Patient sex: M
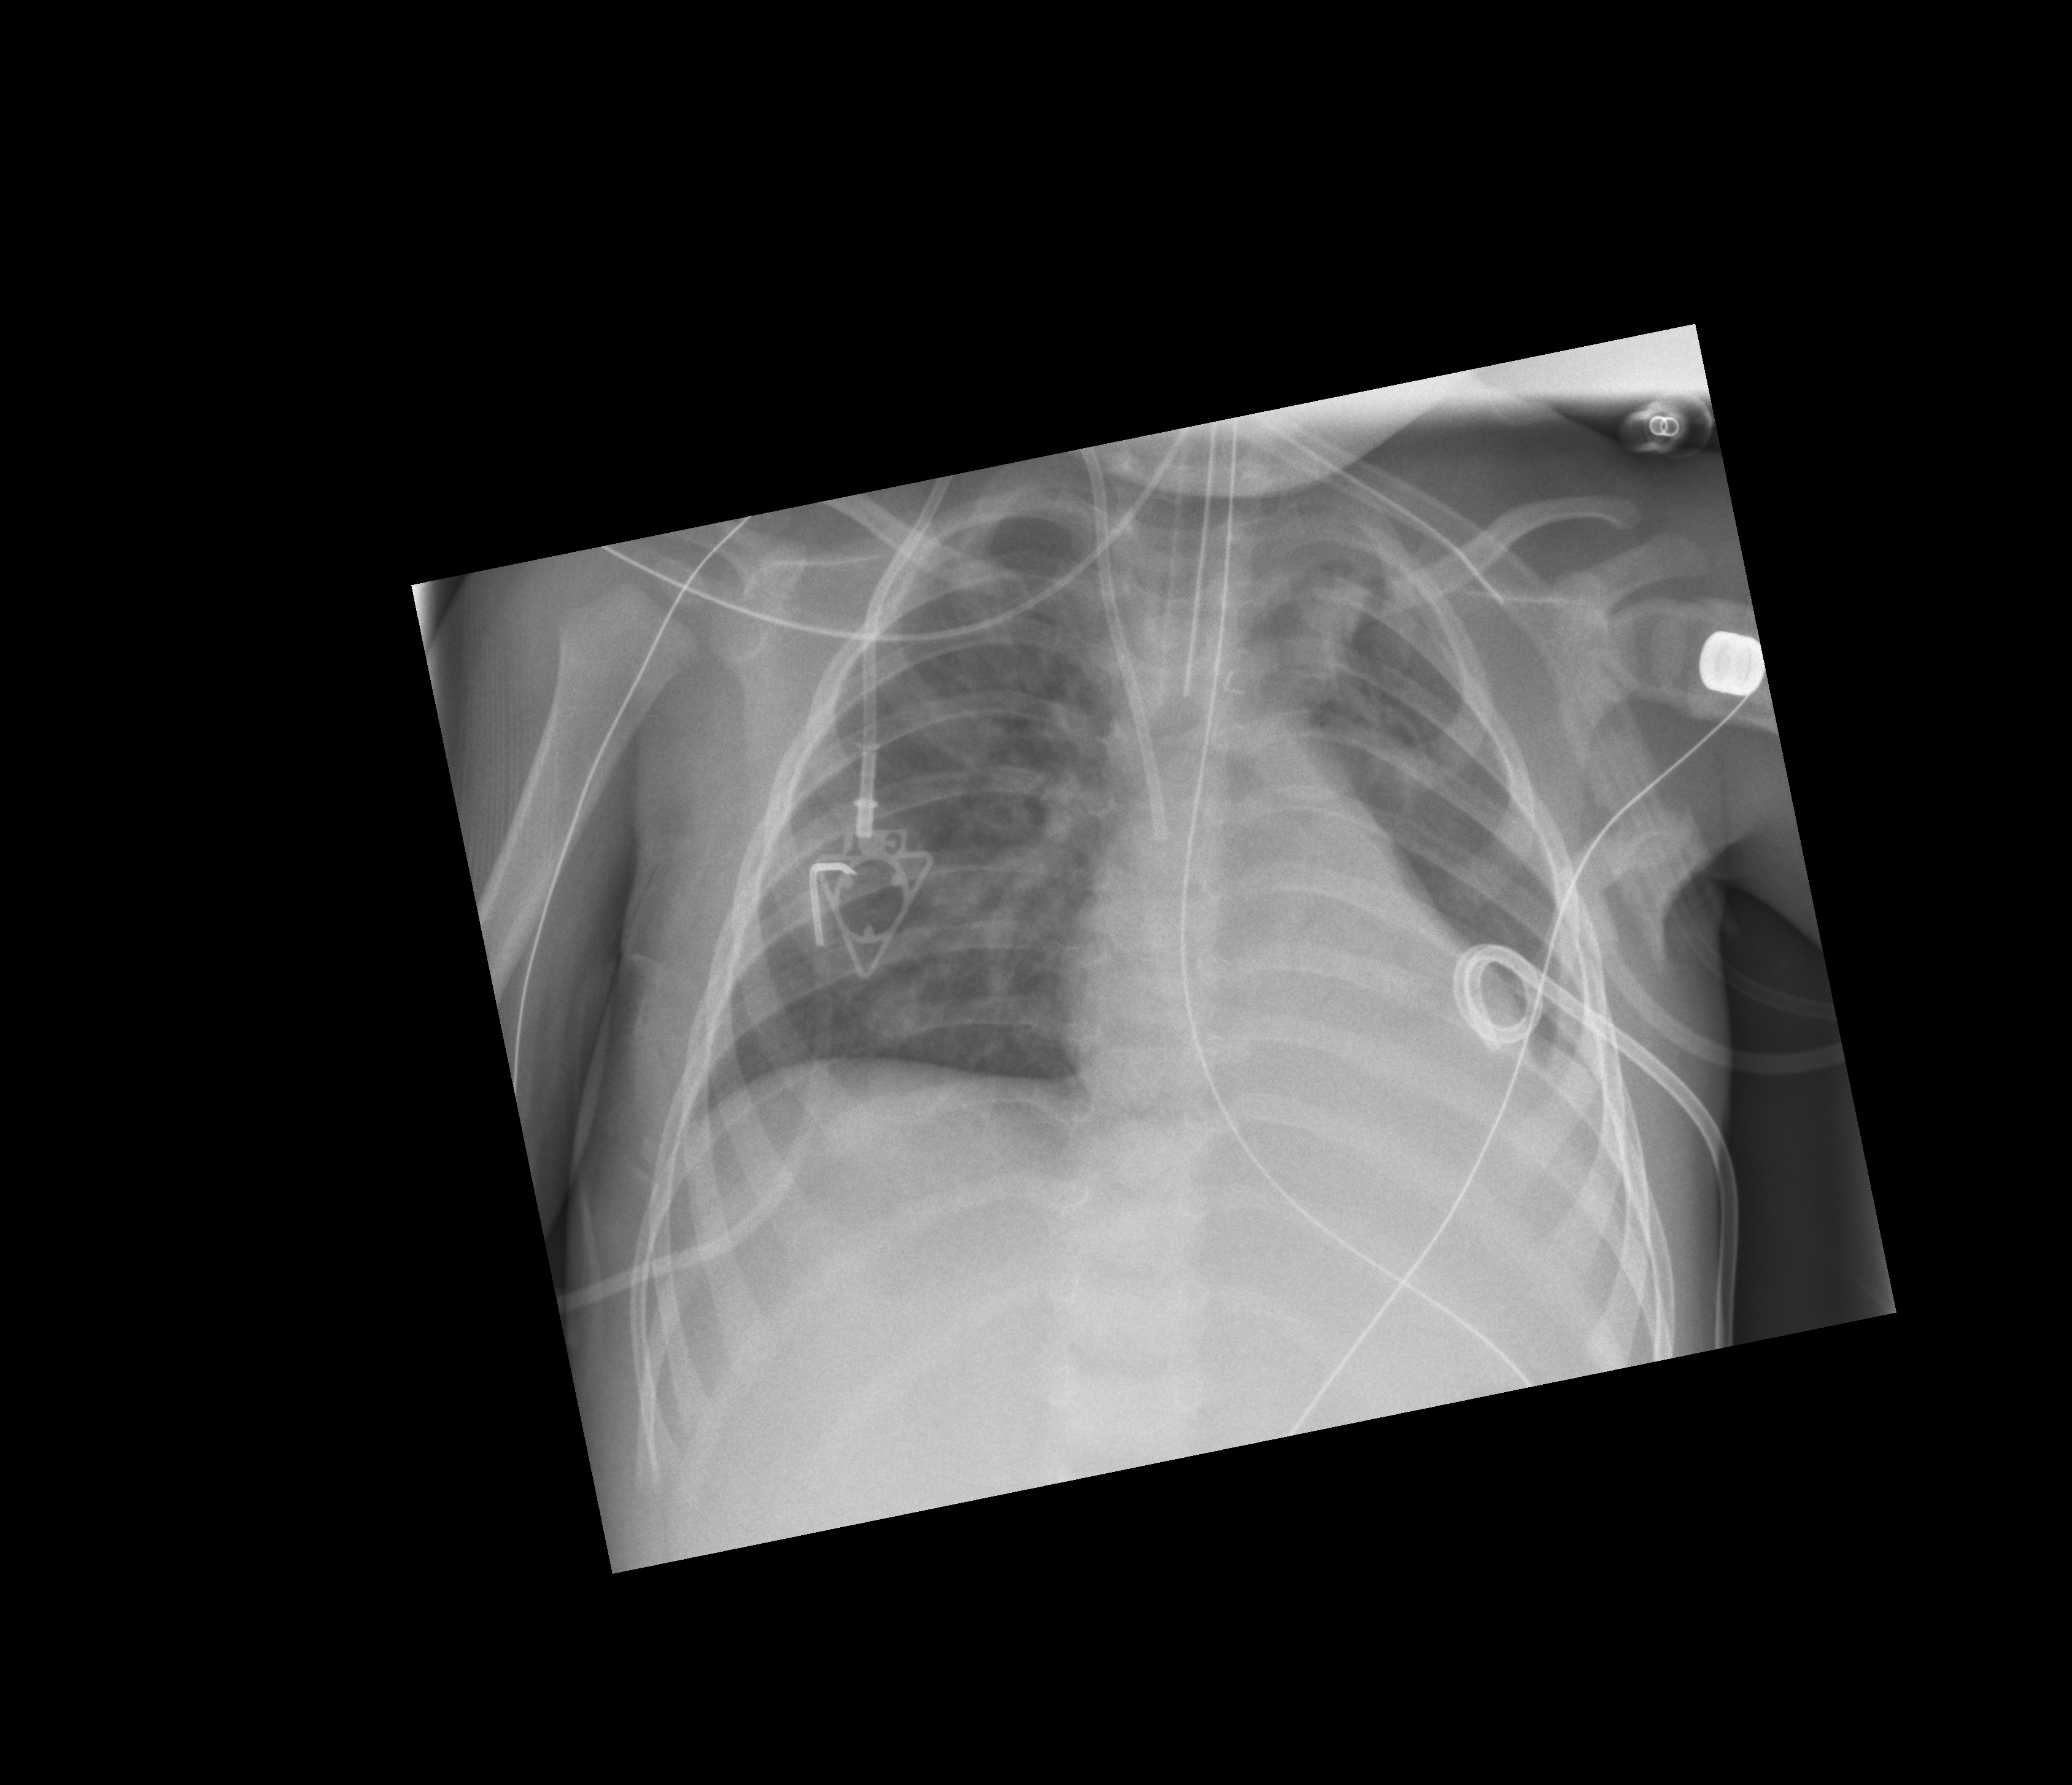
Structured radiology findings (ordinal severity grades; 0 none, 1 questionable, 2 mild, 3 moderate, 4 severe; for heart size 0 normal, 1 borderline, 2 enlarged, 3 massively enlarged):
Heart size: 0
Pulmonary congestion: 0
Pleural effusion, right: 0
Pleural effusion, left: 2
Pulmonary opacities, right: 0
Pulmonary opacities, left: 0
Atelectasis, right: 0
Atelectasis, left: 0